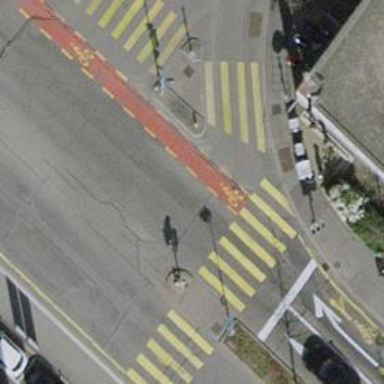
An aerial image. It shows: Road crossing with traffic signals.